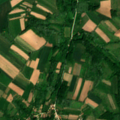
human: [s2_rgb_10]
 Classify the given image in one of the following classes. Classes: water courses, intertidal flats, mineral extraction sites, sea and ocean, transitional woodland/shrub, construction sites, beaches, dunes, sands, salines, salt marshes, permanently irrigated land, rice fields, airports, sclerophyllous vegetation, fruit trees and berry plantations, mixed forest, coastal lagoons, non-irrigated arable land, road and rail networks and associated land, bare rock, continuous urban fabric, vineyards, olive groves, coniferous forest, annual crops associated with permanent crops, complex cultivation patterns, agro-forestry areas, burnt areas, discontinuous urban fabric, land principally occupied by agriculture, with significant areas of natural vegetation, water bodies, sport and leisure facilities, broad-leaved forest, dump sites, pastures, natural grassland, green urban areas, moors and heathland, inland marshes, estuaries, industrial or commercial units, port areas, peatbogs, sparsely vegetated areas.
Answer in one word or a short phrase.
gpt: discontinuous urban fabric, complex cultivation patterns, land principally occupied by agriculture, with significant areas of natural vegetation